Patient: sex M, age 66
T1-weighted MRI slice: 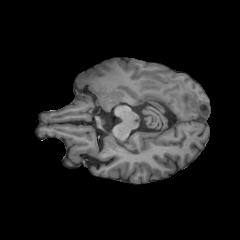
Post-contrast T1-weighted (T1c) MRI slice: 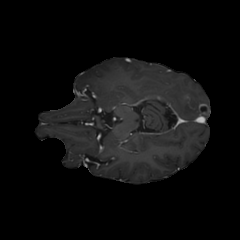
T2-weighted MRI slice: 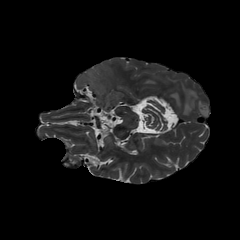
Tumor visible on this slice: yes
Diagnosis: Glioblastoma, IDH-wildtype
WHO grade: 4